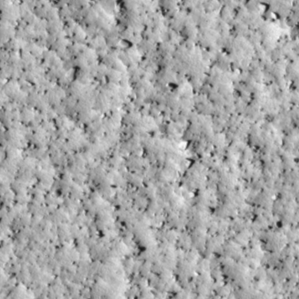
Label: non_frost